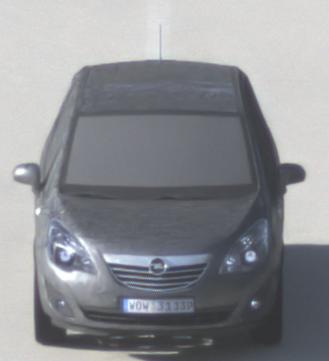
Make: Opel
Model: Meriva 1.4
Detailed model: Meriva (B)
Model produced from: 2010/05
Model produced until: 2013/11
Doors: 5
Color: gray
Road condition: dry road
Daytime: morning or afternoon
Contrast: low contrast